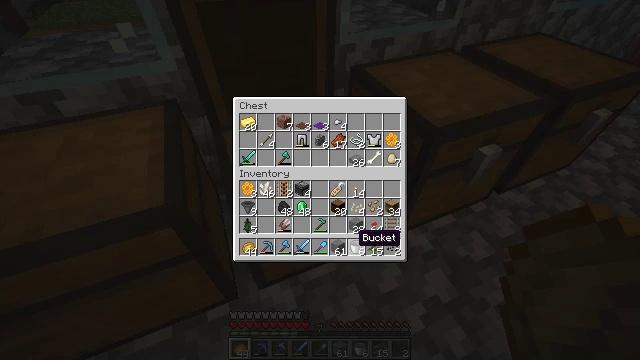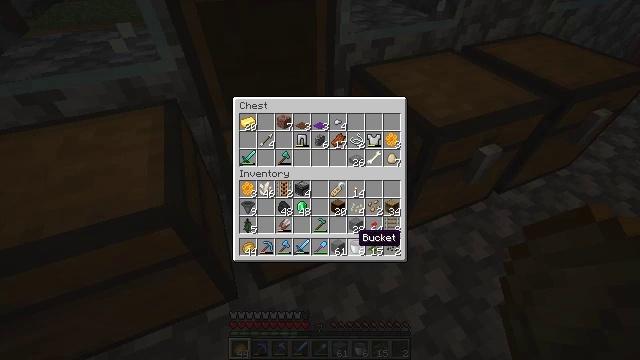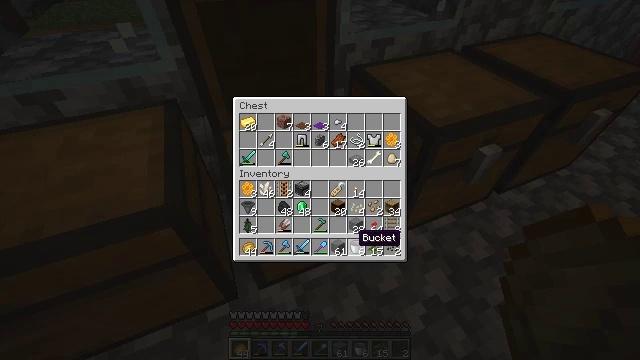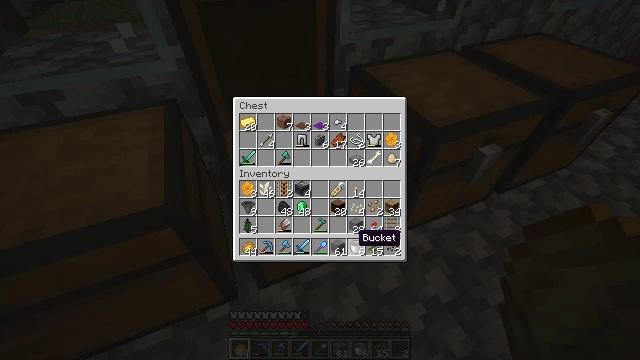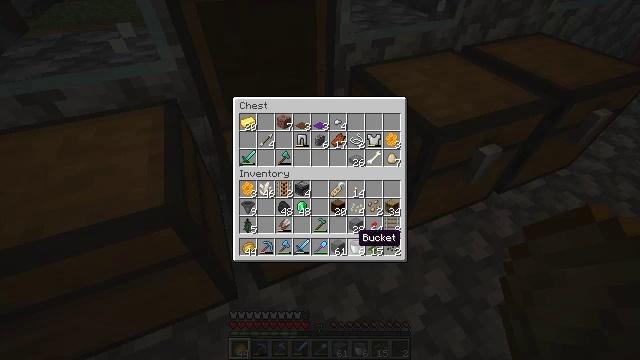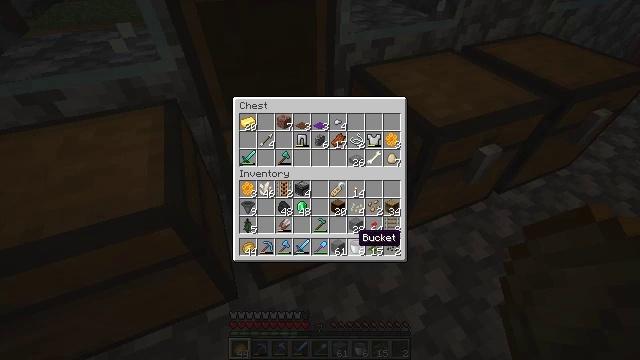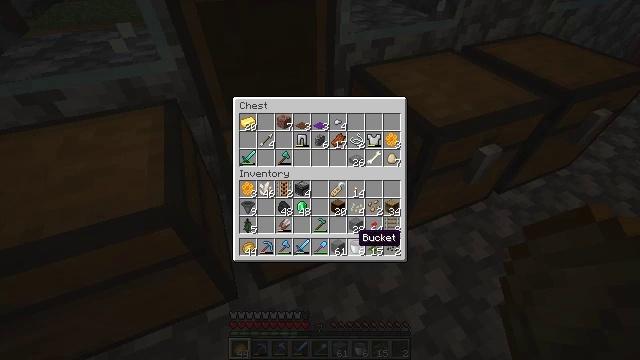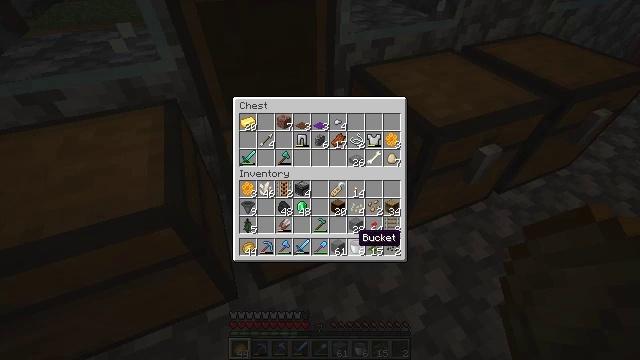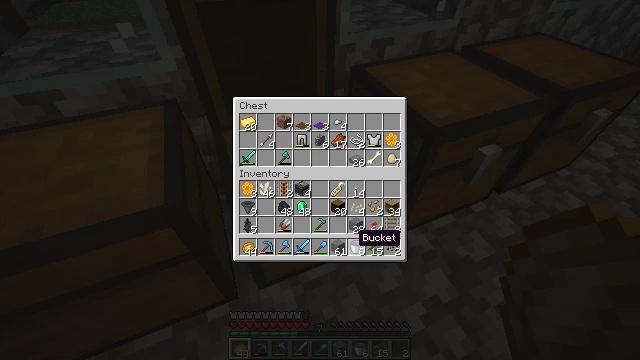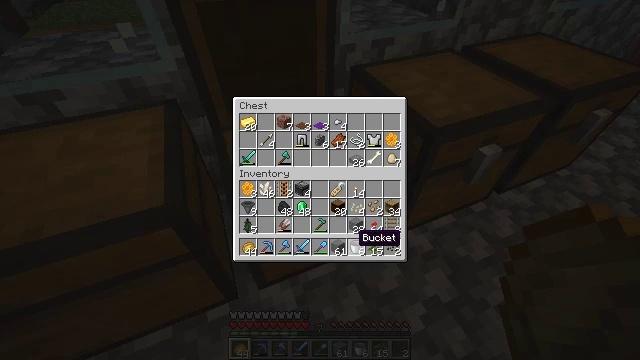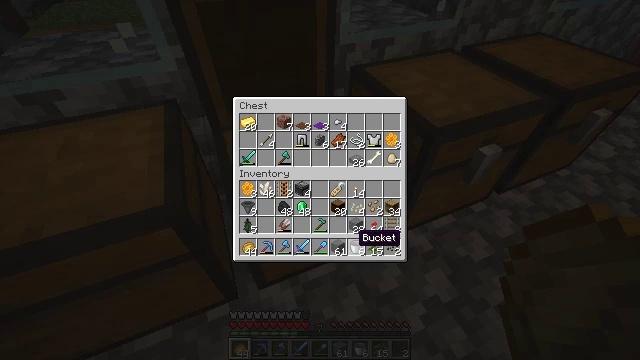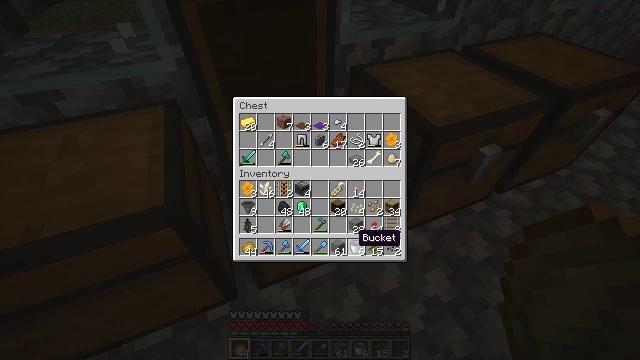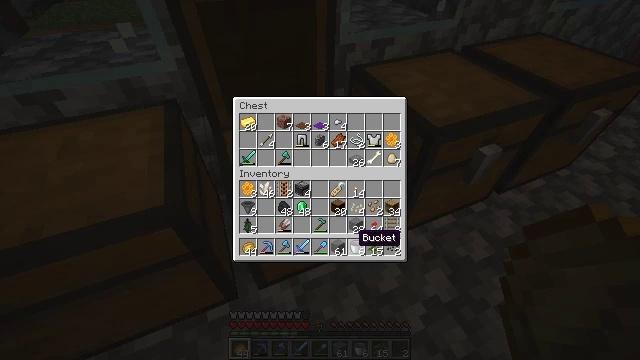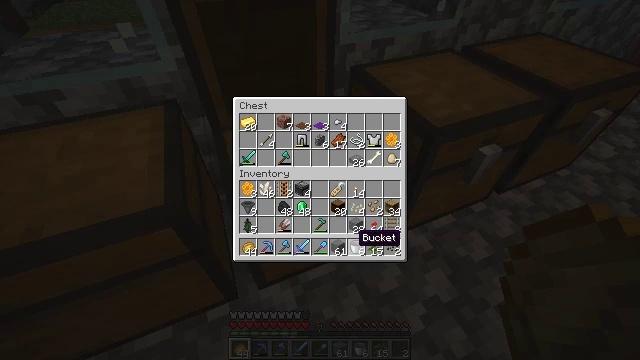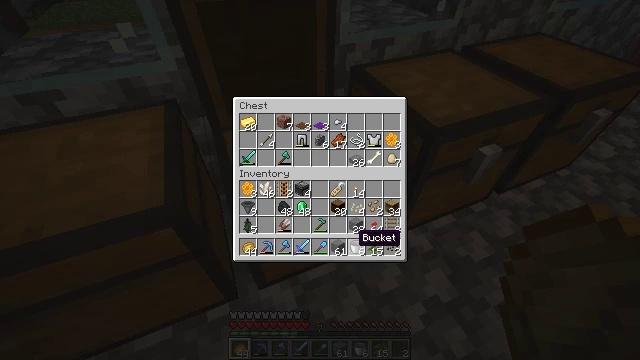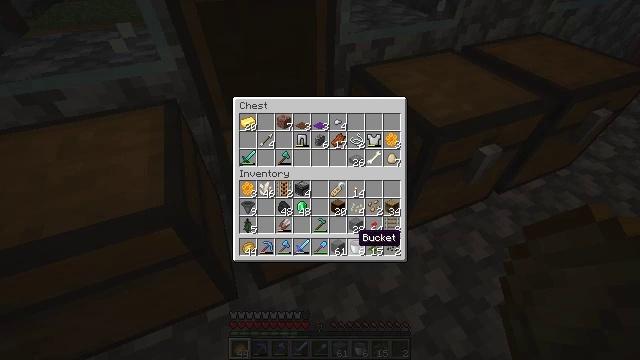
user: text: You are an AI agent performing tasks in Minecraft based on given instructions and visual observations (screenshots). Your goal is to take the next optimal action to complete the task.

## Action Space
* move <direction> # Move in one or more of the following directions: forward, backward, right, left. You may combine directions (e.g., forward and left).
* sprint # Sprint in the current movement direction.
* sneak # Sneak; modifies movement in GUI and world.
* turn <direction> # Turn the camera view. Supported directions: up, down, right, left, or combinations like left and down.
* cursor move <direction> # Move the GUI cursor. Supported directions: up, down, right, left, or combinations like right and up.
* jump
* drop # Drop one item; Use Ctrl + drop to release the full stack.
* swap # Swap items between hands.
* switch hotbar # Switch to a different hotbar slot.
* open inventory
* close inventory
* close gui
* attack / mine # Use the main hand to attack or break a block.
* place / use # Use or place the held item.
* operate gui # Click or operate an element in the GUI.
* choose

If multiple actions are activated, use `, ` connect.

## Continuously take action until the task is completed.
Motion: motion action
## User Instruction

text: Retrieve the brewing stand by breaking it.
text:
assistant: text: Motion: no_op
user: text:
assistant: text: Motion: no_op
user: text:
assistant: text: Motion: no_op
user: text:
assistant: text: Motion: no_op
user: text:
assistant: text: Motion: no_op
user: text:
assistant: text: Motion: no_op
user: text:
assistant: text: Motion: no_op
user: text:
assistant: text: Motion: no_op
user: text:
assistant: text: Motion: no_op
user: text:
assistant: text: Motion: no_op
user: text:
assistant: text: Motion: no_op
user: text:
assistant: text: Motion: no_op
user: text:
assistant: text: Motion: no_op
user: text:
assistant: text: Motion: no_op
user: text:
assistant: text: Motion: no_op
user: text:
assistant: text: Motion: no_op
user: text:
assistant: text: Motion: no_op
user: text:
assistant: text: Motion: no_op
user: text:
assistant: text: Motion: no_op
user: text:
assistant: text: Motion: no_op
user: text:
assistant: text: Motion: no_op
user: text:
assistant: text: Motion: no_op
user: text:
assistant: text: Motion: no_op
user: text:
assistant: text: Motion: no_op
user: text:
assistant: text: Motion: no_op
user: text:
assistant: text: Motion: no_op
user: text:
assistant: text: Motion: no_op
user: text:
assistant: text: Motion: no_op
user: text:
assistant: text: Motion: no_op
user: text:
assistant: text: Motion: no_op